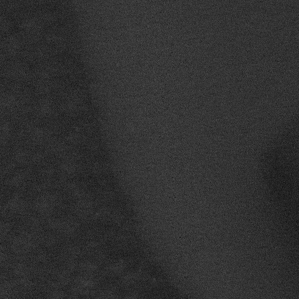
Label: frost